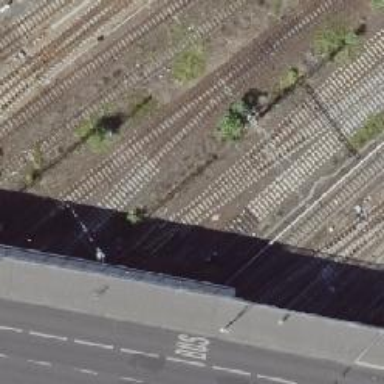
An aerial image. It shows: Railway crossing.